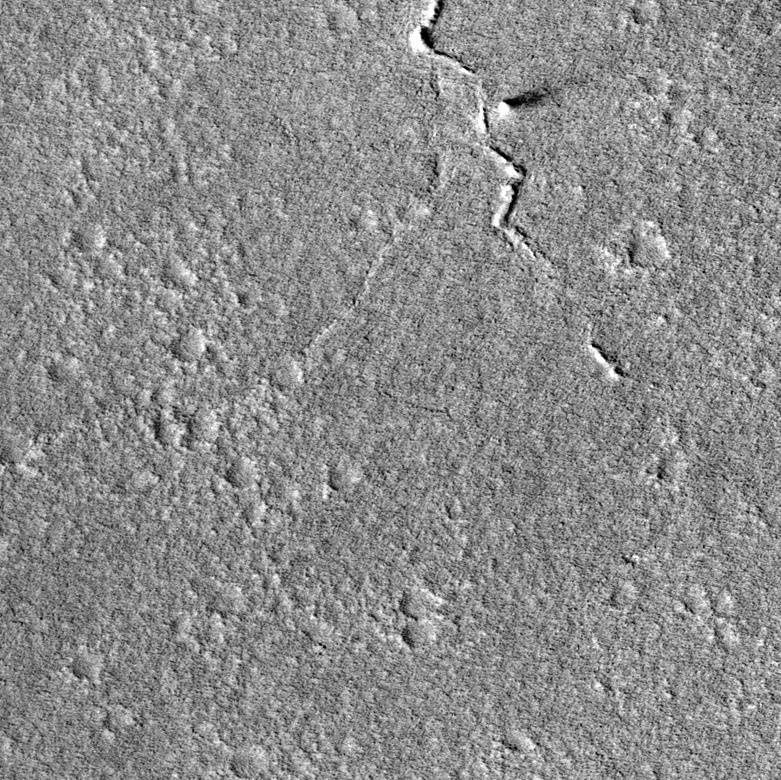
Label: dustdevil